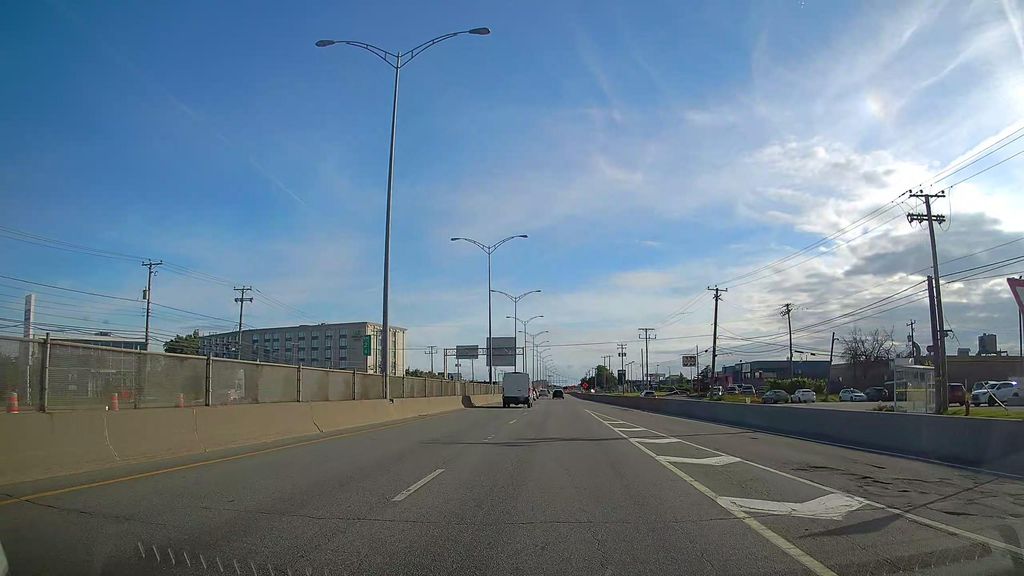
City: montreal